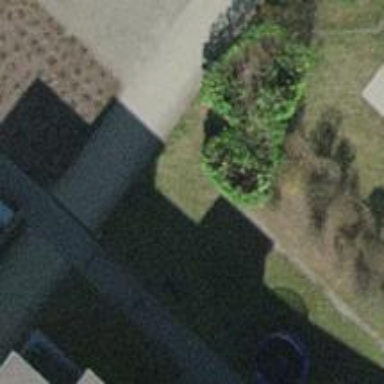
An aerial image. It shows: Urban tree adds touch of nature to the surroundings.